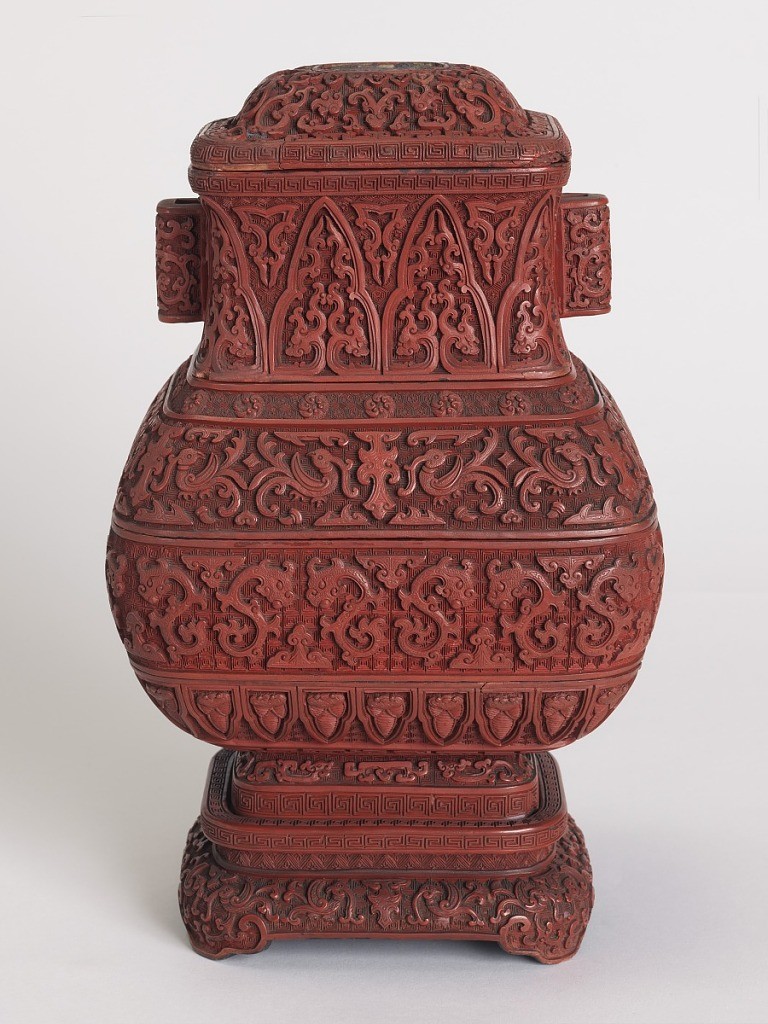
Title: Box and stand
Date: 19th century
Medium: Wood, cinnabar
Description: Stacking box